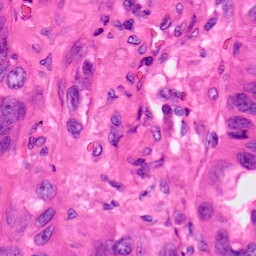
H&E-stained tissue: Lung